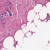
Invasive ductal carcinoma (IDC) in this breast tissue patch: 0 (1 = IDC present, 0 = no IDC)